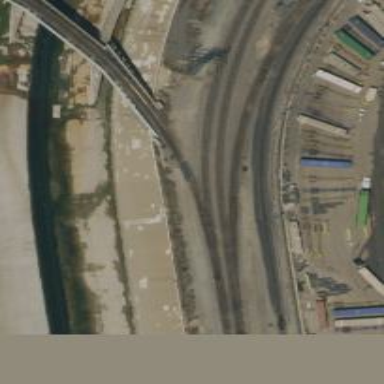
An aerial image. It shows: Railway level crossing.